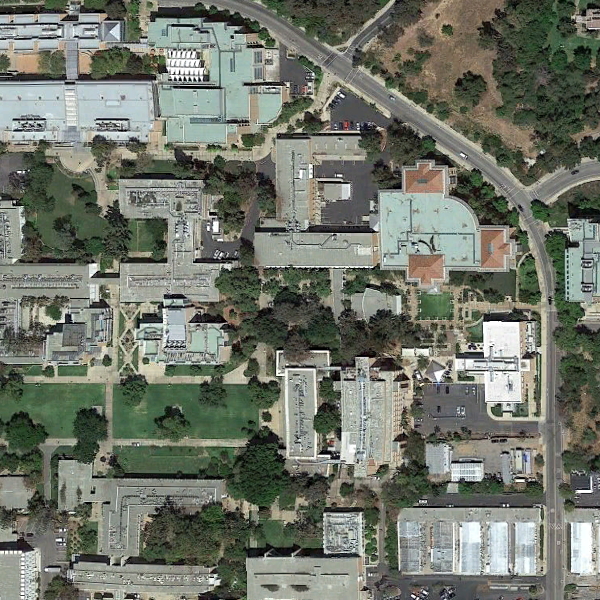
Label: School